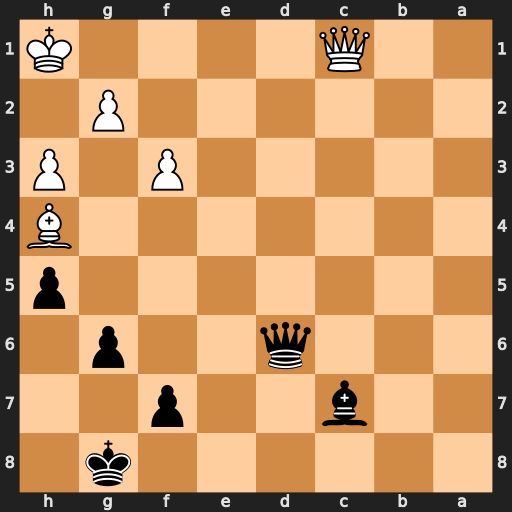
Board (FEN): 6k1/2b2p2/3q2p1/7p/7B/5P1P/6P1/2Q4K
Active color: b
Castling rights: -
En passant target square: -
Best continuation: Qh2#